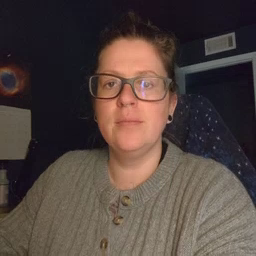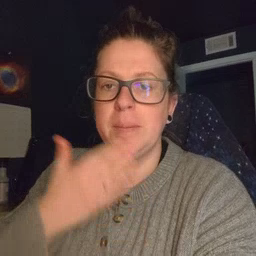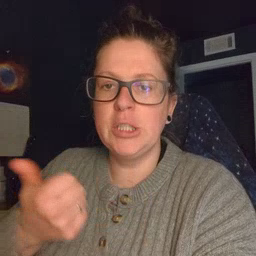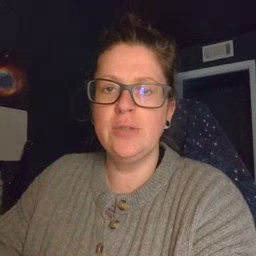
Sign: better